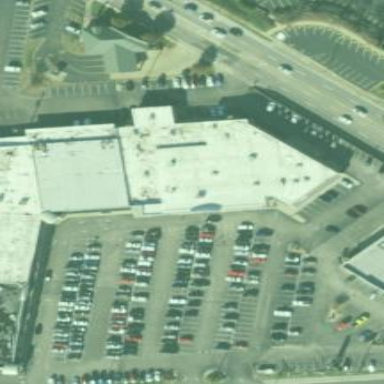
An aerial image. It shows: Commercial building.